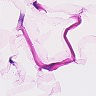
Metastatic tissue present: no